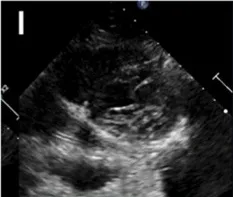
Echocardiography and cardiac magnetic resonance imaging (cMRI) in the proband's father (II-1) (upper and middle panel) and sister (III-1) (lower panel). (G-I) Echocardiography in proband's sister showed normal left ventricular function and geometry except for prominent trabeculation of left ventricle that diagnosed with isolated LVNC in the proband's sister.
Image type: radiology (ultrasound)